Question: I am using tables and some css for user look and feel.
And these tables are made some other jquery plugin like dataTable
<URL>
And my php code is below
'''
<table width="100%" id="top_visit_table">
<thead>
<tr align="left">
<th>Product Id</th><th>Product Name</th><th>Product Price</th><th>Number of Views</th>
</tr>
</thead>
<tbody>
<?php get_views_of_products($user_id);?>
</tbody>
</table>
'''
And below is the jquery css code
'''
<script type="text/javascript">
$(document).ready(function(){
$('#top_visit_table').dataTable();
$("#top_visit_table tbody tr:even").addClass('tr_class'); // this gives color to table
$("#top_visit_table thead tr").addClass('tr_class_head'); // this gives color to table
});
</script>
'''
And function code below
'''
function get_views_of_products($user_id) {
$fquery12 = mysql_query("select p.products_id, pd.products_name, p.products_price, pd.products_viewed
from products p
INNER JOIN products_description pd ON pd.products_id = p.products_id
ORDER BY pd.products_viewed DESC
");
while($fr12 = mysql_fetch_row($fquery12)) {
$price = substr($fr12[2], 0, -2);
echo "<tr>";
echo "<td>$fr12[0]</td>";
echo "<td>$fr12[1]</td>";
echo "<td>$price</td>";
echo "<td>$fr12[3]</td>";
echo "</tr>";
}
}
'''
And when i clicked for any 'th' element for sorting then 'css' is not applied to that 'tr' or 'td' and below is the image where you can understand it clear.
And CSS code below
'''
.tr_class {
background-color: #CCB;
}
.tr_class_head {
background-color: #CCE;
}
'''

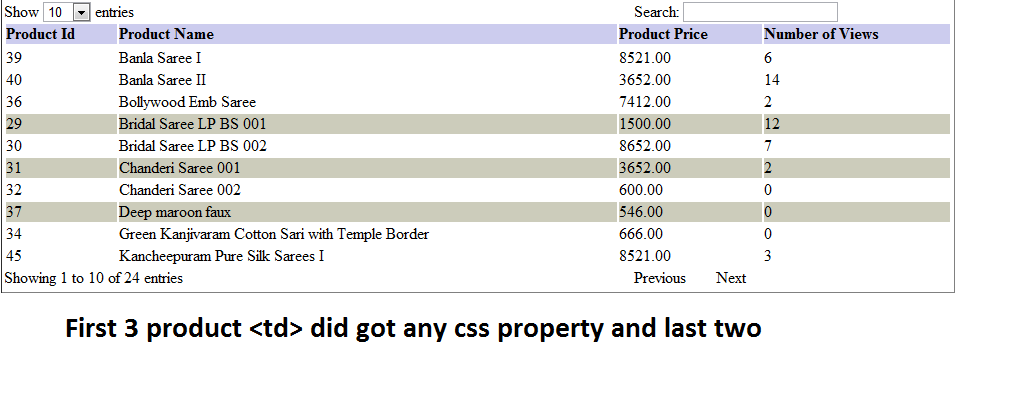
Answer: Basically you are using classes to apply styles and datatables sorts your rows with their classes that could cause 3 odd rows next to each other. I recently used datatables and I made some style changes but mine did not require odd and even row styling. You can try this but I cannot guarantee its success:
'''
tr:nth-child(even) {background: #CCC}
tr:nth-child(odd) {background: #FFF}
'''
Hope it helps.